Question: I am trying to use the Dropbox SDK for Javascript, so I tried a Hello World! to familiarize myself, but I'm getting an error 401 for failed authentication.

When I close the pop-up, I click on the button and it redirects me to the authorization page, but after I click on "Allow", it'll show a "Corrupted Content Error" page.
Here's my code, which I really got from a tutorial page in order to test it out:
'''
<!doctype html>
<html>
<head>
<script src="https://www.dropbox.com/static/api/dropbox-datastores-1.0-latest.js"></script>
<link rel="stylesheet" href="style.css">
</head>
<body>
<center>
<button id="writeButton">Click to create <code>hello.txt</code> in Dropbox.</button>
</center>'
<script>
var client = new Dropbox.Client({
key: KEY// //APP KEY
secret: "<REDACTED>"//"<REDACTED>" //APP SECRET
});
function doHelloWorld() {
client.writeFile('hello.txt', 'Hello, World!', function (error) {
if (error) {
alert('Error: ' + error);
} else {
alert('File written successfully!');
}
});
}
// Try to complete OAuth flow.
client.authenticate({ interactive: false }, function (error) {
if (error) {
alert('Error: ' + error);
} else {
doHelloWorld();
}
});
document.getElementById('writeButton').onclick = function () {
client.authenticate(function (error, client) {
if (error) {
alert('Error: ' + error);
} else {
doHelloWorld();
}
});
}
</script>
</body>
</html>
'''
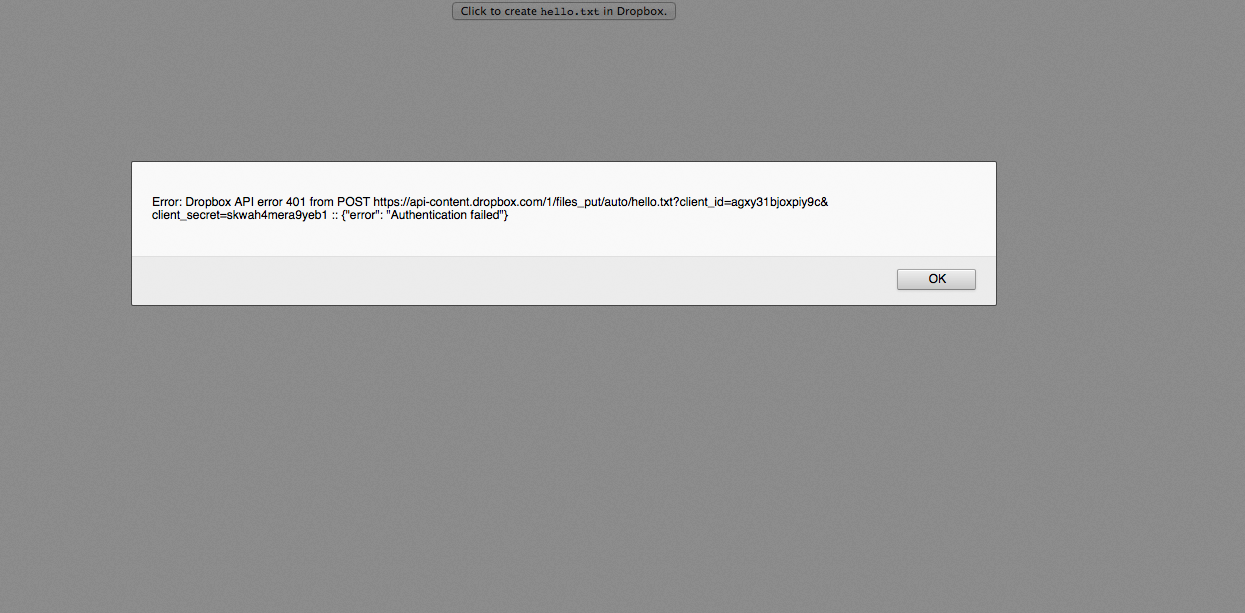
Answer: It looks like the code I posted on the Dropbox dev blog doesn't work (now?). You need to manually check whether the client is authenticated, since the callback from 'client.authenticate' is called no matter what.
I'll update the blog post. The fixed code should look like this:
'''
// Try to complete OAuth flow.
client.authenticate({ interactive: false }, function (error) {
if (error) {
alert('Error: ' + error);
} else if (client.isAuthenticated()) { // <-- this line changed
doHelloWorld();
}
});
'''
---
At first glance, the only difference I can spot between your code and mine (<URL>.
If you remove that line, does your app work?
(BTW, I redacted the app secrets you posted, but they're still visible in the edit history. I'd recommend deleting those apps and creating new ones.)